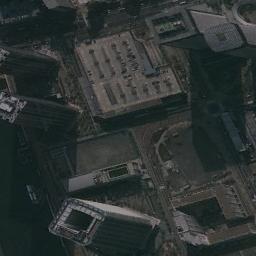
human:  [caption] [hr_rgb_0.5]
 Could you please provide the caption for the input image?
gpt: There are many paths .

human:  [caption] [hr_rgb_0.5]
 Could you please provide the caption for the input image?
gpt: The commercial area is near a parking lot .

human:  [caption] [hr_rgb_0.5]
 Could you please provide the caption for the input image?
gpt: In a commercial district there are several tall buildings of different shapes and several roads with many cars .

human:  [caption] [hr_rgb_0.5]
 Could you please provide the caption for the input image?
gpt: A commercial area has lots of buildings of different heights .

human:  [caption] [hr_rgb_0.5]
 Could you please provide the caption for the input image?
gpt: A commercial area with several buildings .